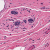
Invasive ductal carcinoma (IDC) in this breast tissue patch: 0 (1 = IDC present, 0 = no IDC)